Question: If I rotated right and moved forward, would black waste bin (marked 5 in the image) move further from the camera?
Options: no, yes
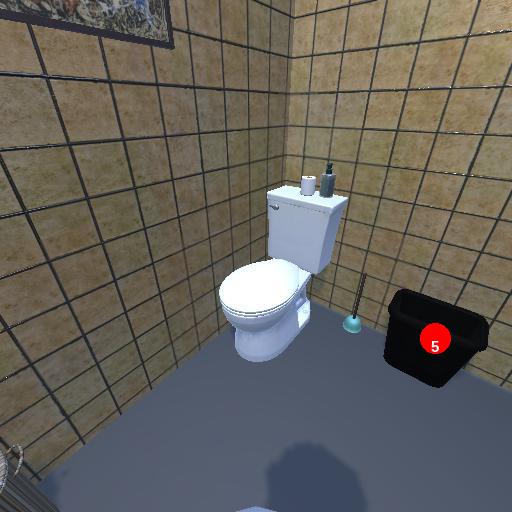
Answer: no